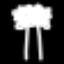
Label: palm tree